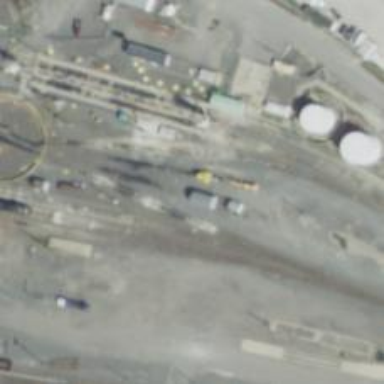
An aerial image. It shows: Disused railway yard.